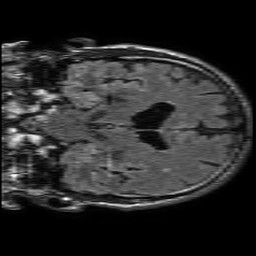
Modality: FLAIR
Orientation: coronal
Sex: male
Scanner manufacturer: philips
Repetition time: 11 s
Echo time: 0.125 s